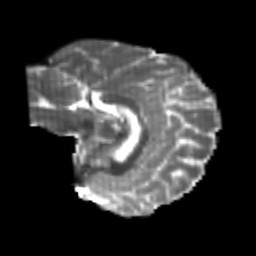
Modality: T2w
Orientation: sagittal
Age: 21
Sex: female
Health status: healthy
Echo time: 0.074 s